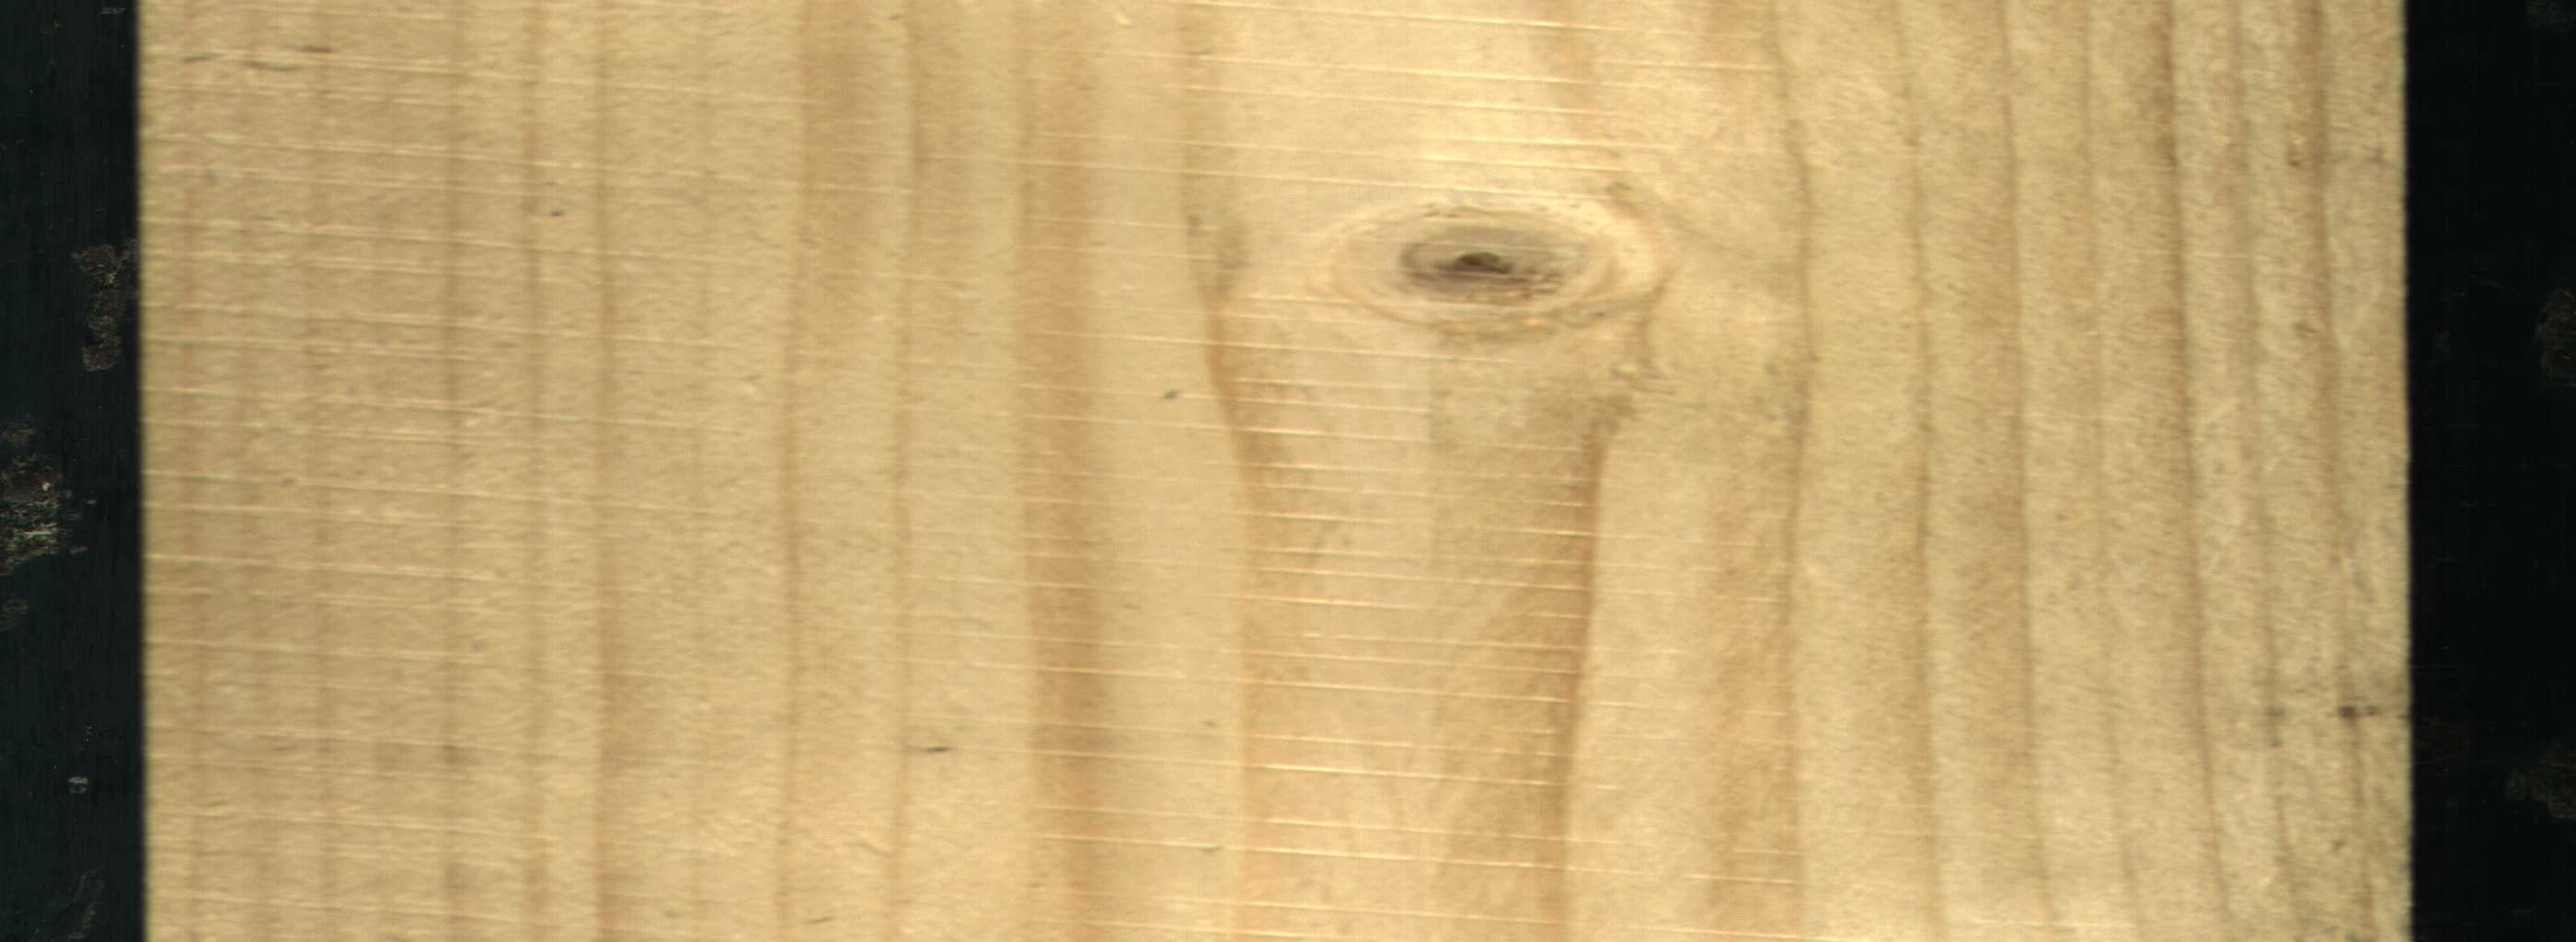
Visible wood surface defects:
Live_Knot